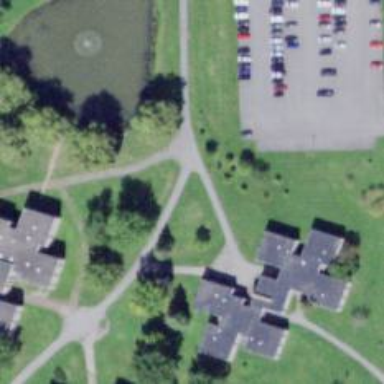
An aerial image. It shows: Path for pedestrians.